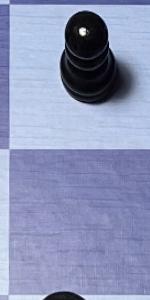
Label: Empty